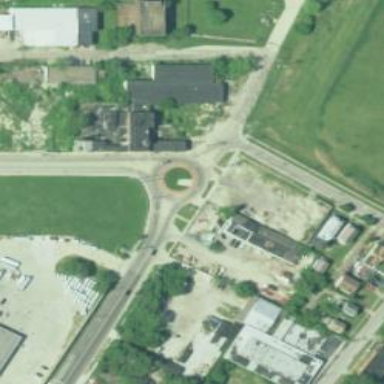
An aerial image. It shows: Tertiary road leading to roundabout.